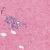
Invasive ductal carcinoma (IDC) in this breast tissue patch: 0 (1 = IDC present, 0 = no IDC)